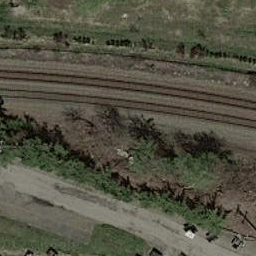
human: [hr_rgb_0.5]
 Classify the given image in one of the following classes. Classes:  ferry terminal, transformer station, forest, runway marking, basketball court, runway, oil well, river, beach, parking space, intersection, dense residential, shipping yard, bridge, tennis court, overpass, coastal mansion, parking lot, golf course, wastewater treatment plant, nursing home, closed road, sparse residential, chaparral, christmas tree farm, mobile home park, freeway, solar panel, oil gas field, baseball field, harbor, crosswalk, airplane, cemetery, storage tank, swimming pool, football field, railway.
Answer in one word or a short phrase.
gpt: railway